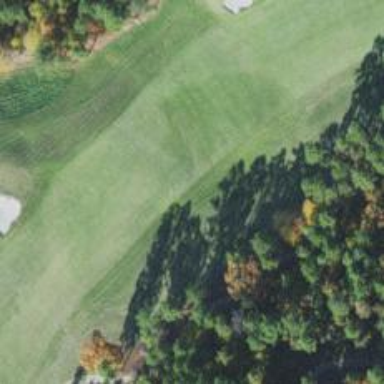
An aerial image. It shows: View of golf hole.